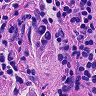
Metastatic tissue present: yes